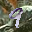
Label: 9